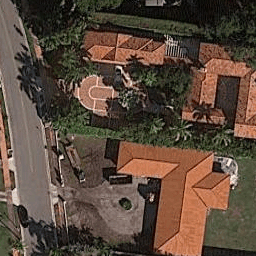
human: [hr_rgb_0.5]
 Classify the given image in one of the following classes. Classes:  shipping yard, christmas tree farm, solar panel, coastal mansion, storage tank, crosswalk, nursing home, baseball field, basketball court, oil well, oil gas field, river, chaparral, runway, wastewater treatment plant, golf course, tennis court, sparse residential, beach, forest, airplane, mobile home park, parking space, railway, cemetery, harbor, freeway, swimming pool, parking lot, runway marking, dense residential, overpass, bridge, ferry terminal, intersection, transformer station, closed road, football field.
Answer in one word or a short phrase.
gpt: coastal mansion